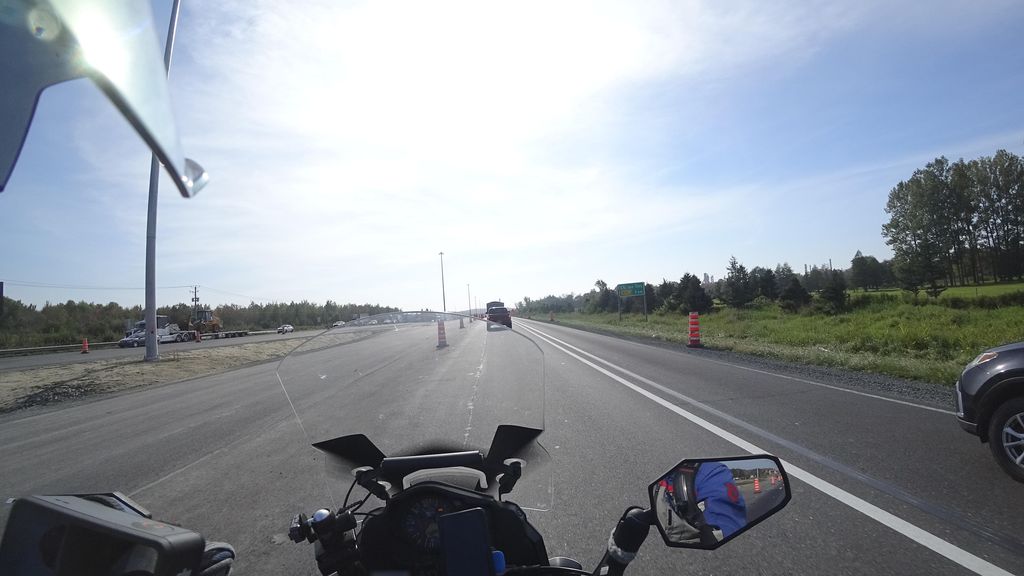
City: quebec_city